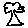
Label: tree